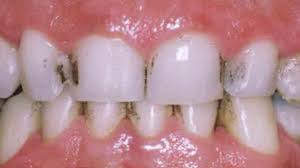
Condition: Tooth Discoloration